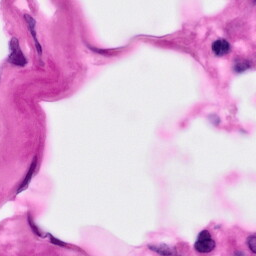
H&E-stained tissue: Pancreatic